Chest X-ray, PA view. Patient: 73 years old, sex F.
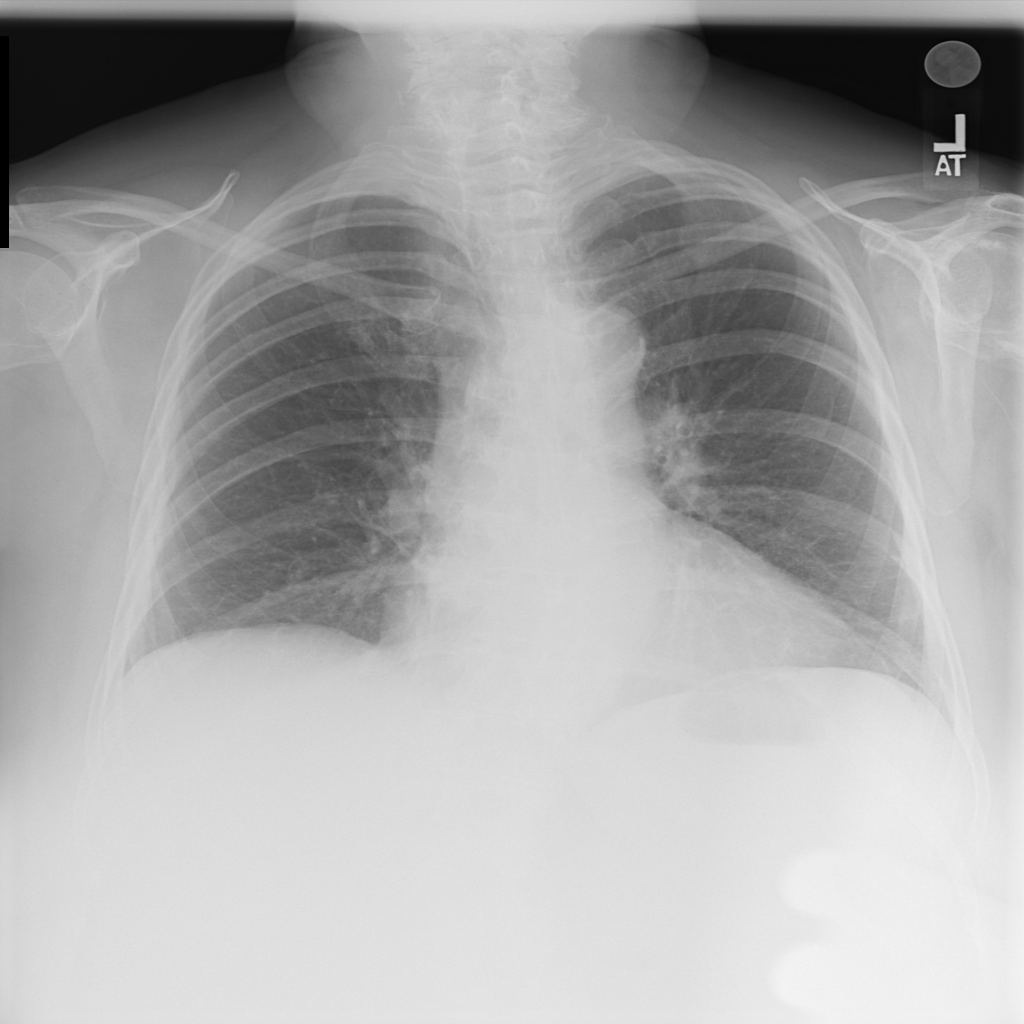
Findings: No Finding